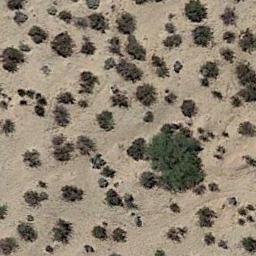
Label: chaparral